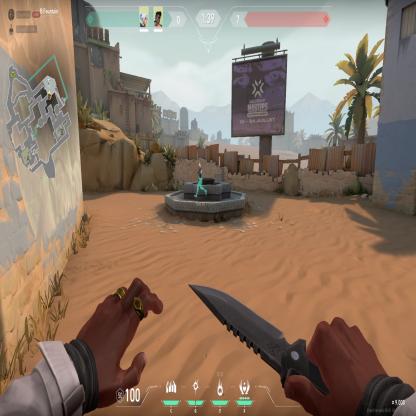
Label: teammate